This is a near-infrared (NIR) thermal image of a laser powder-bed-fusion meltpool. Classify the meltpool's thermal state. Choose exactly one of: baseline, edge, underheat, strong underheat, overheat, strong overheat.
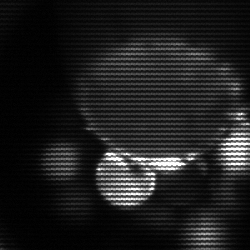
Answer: edge